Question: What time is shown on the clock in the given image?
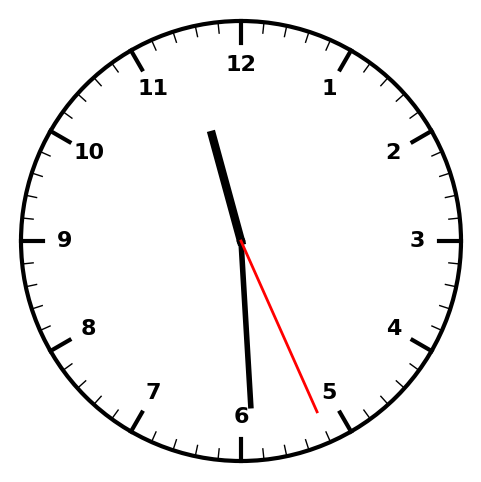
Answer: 11:29:26